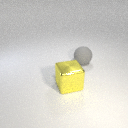
large yellow metal cube to the left of large gray rubber sphere